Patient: sex M, age 67
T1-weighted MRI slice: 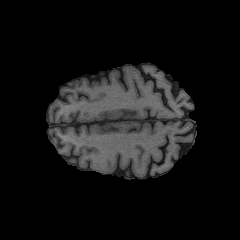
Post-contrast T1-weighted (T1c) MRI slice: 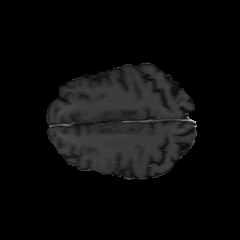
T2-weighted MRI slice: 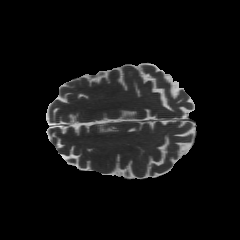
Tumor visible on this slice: no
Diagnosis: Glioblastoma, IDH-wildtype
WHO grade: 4